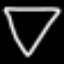
Label: diamond